Field crop: maize
Growth stage: 2
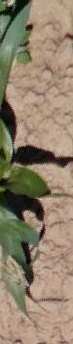
Species: maize